Field crop: tomato
Growth stage: 2
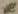
Species: solanum